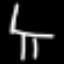
Label: chair